Question: My 'Xcode 5' is crashing continuously for one project when i am changing project navigator selection from xib file to any other file. so how to reset 'Xcode 5' preferences in mavericks?

'''
Process: Xcode [11348]
Path: /Applications/Xcode.app/Contents/MacOS/Xcode
Identifier: com.apple.dt.Xcode
Version: 5.0 (3332.22)
Build Info: IDEApplication-3332022000000000~2
Code Type: X86-64 (Native)
Parent Process: launchd [476]
Responsible: Xcode [11348]
User ID: 501
Date/Time: 2013-11-19 20:17:51.222 +0530
OS Version: Mac OS X 10.9 (13A603)
Report Version: 11
Anonymous UUID: 7CAA04DB-9AE5-4DB6-4EA0-12DF215191FF
Sleep/Wake UUID: BC5C337A-14F4-4375-8EF4-397D0F2DB159
Crashed Thread: 0 Dispatch queue: com.apple.main-thread
Exception Type: EXC_CRASH (SIGABRT)
Exception Codes: 0x0000000000000000, 0x0000000000000000
Application Specific Information:
ProductBuildVersion: 5A1412
ASSERTION FAILURE in /SourceCache/IDEInterfaceBuilder/IDEInterfaceBuilder-4510/CocoaIntegration/ResourceManagement/IBCocoaResourceManager.m:73
Details: result should be an instance inheriting from NSImage, but it is IBCIImage
Object: <IBCocoaResourceManager: 0x7f85f54072a0>
Method: -placeholderResourceContentForMediaType:originalValue:
Thread: <NSThread: 0x7f85f0c150e0>{name = (null), num = 1}
Hints: None
'''
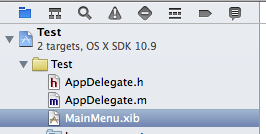
Answer: Go to your '.xcodeproj' in Finder, and right click, select 'show package contents'. Then select the 'project.xcworkspace' file within and 'show package contents' on that as well, then open the 'xcuserdata' folder, open the 'yourusername.xcuserdatad' folder. You will see a 'UserInterfaceState.xcuserstate' file. Delete it. Then open back up your '.xcodeproj' file.